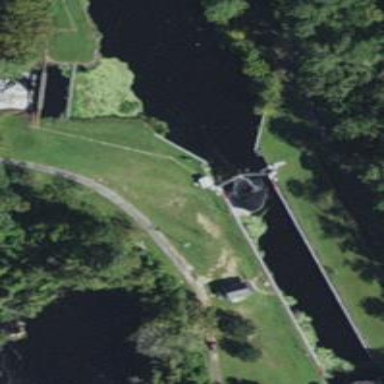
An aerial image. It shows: Lock gate along waterway.